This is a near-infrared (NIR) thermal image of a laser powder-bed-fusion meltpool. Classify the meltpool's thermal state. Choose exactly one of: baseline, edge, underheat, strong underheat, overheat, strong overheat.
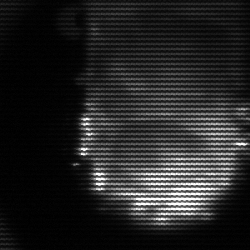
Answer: baseline